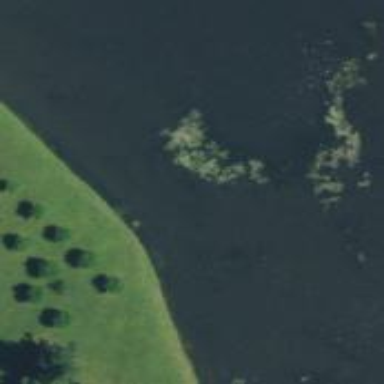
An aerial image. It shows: Reservoir surrounded by water.